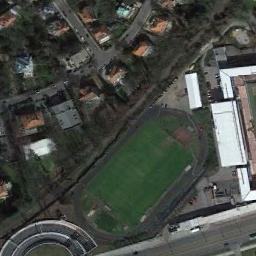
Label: ground_track_field